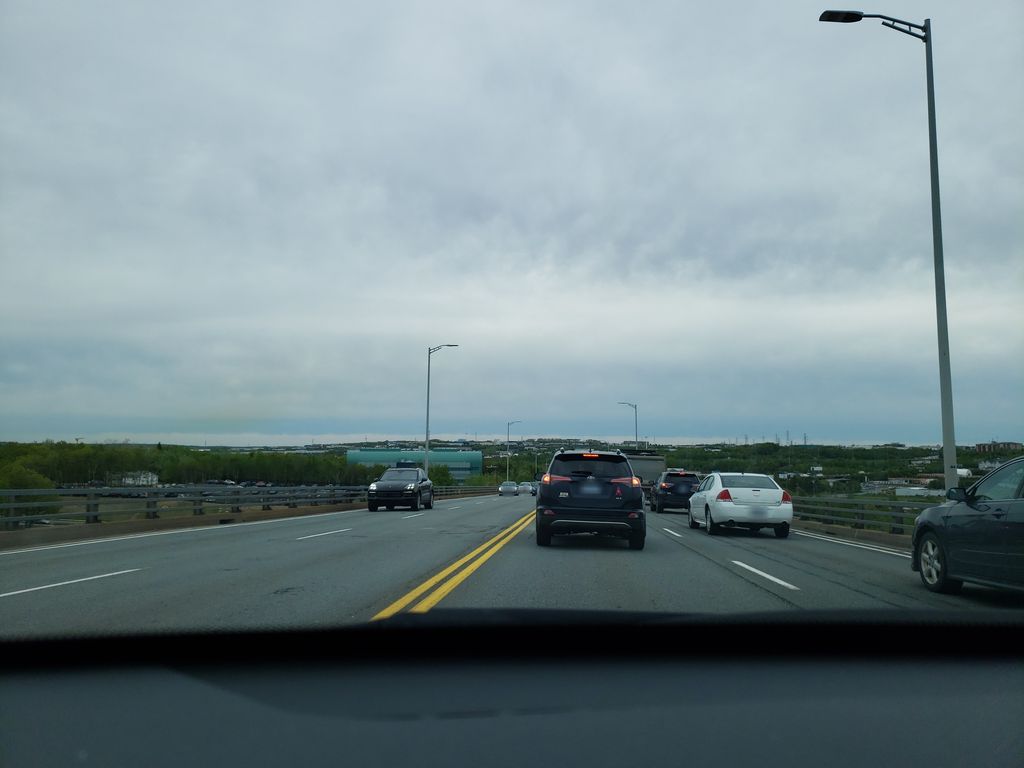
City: halifax